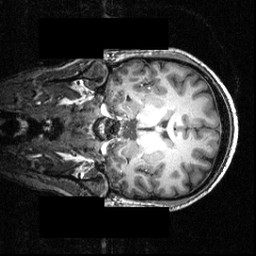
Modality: T1w
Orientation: coronal
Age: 26
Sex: male
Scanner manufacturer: siemens
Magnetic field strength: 3.951 T
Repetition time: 1.5 s
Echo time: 0.00335 s